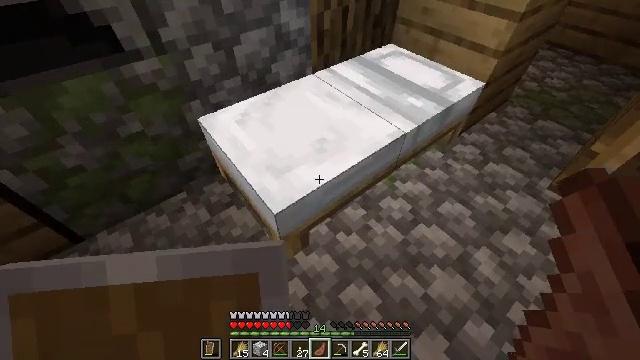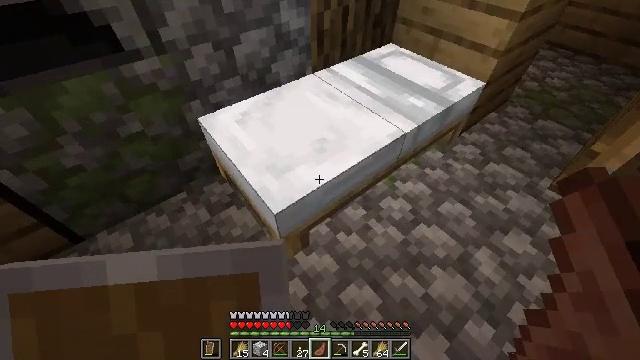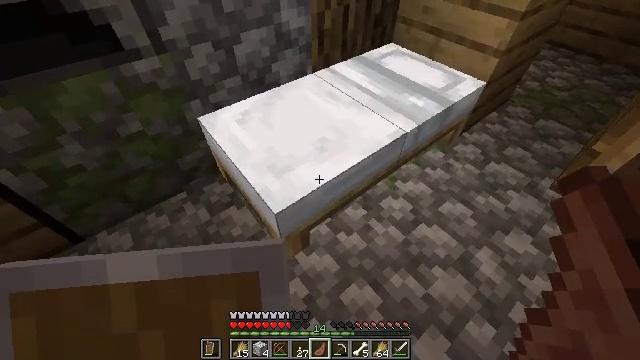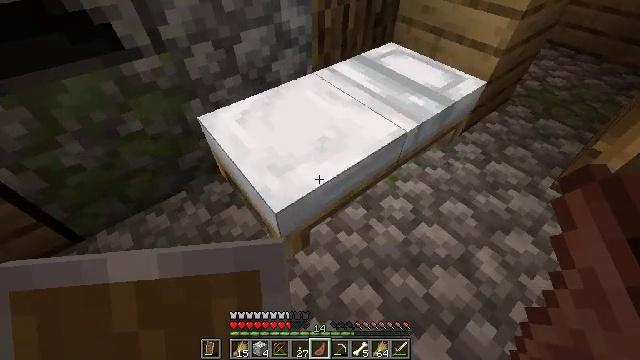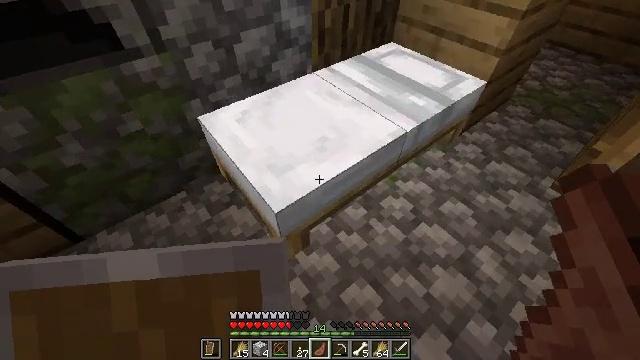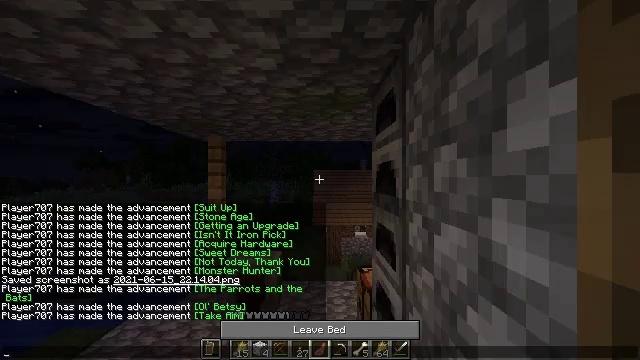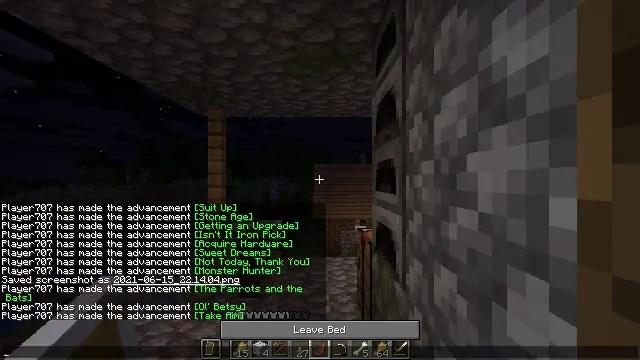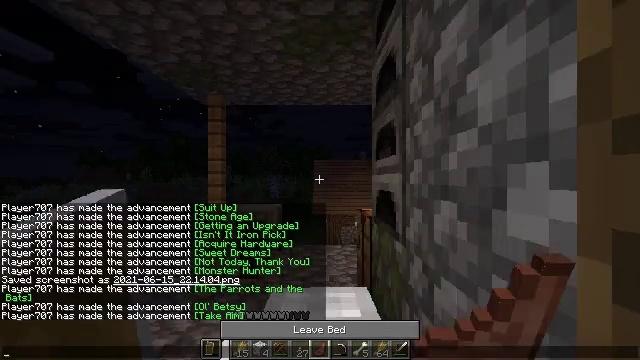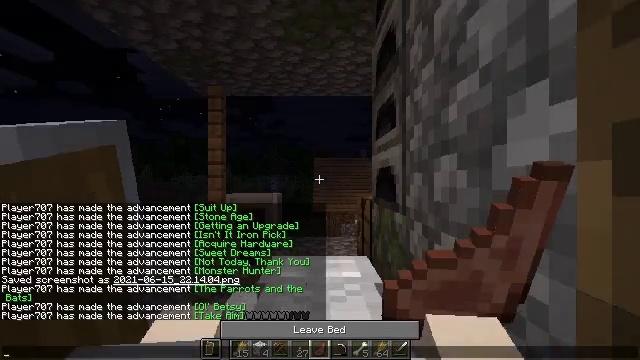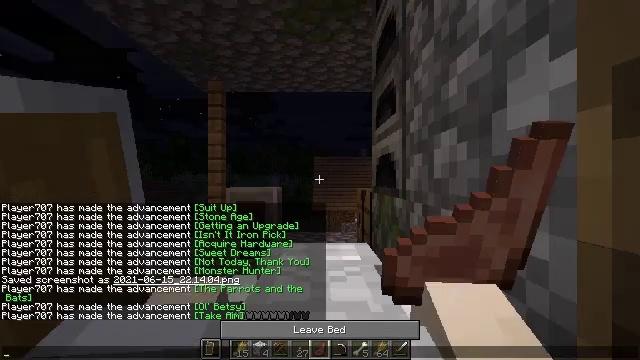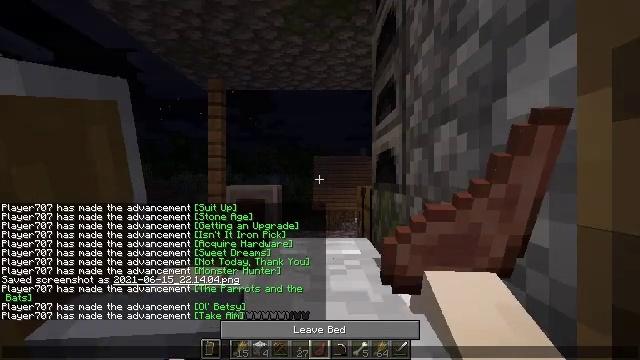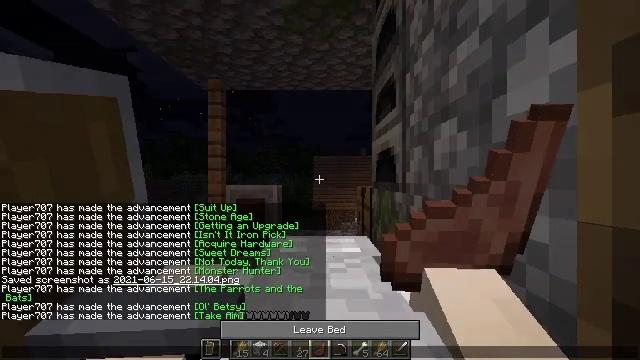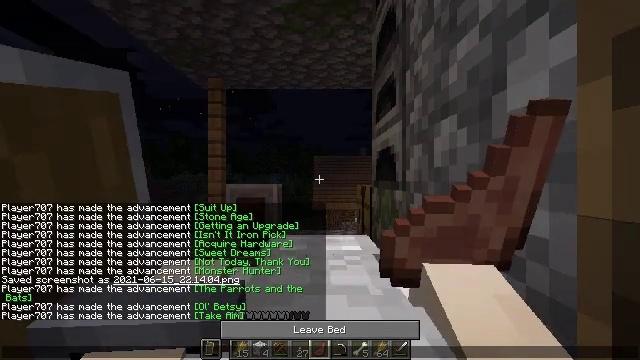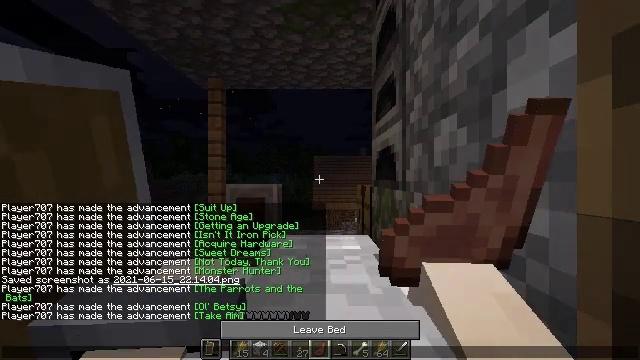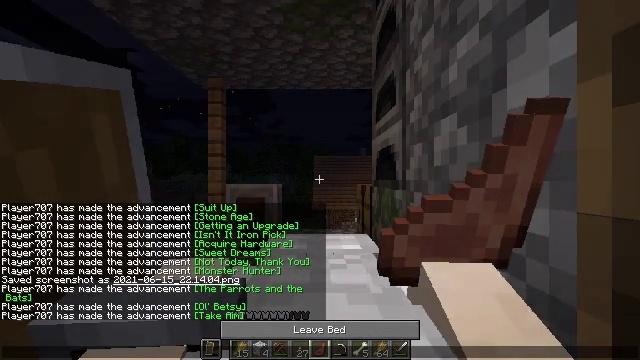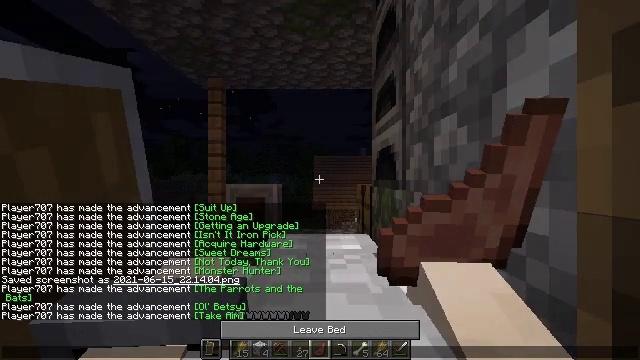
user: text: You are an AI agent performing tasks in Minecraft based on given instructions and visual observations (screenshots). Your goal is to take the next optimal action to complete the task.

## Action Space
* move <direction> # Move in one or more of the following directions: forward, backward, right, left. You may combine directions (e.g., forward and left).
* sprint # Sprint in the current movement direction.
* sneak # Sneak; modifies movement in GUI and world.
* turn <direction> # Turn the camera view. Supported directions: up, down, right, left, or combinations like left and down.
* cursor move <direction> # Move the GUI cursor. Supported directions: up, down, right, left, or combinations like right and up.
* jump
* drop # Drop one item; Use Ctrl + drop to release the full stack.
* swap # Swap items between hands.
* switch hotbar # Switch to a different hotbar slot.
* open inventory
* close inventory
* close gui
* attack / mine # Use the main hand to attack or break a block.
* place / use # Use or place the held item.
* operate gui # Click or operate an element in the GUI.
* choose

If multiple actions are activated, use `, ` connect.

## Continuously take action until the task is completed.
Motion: motion action
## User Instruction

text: Create a gold ingot in the furnace.
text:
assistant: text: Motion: use / place
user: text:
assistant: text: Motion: use / place
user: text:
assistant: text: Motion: no_op
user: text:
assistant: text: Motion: no_op
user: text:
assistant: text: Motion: no_op
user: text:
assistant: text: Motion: no_op
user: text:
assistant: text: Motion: no_op
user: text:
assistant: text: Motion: no_op
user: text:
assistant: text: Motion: no_op
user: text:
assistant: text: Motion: no_op
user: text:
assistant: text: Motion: no_op
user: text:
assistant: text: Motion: no_op
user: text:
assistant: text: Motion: no_op
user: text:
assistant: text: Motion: no_op
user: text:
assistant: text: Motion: no_op
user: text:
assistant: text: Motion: no_op
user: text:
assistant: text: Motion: no_op
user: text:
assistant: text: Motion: no_op
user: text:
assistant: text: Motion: no_op
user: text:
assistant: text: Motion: no_op
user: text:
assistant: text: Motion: no_op
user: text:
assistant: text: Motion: no_op
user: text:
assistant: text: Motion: no_op
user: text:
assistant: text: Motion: no_op
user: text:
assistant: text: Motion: no_op
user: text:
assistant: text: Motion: no_op
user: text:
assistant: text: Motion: no_op
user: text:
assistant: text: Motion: no_op
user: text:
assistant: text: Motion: no_op
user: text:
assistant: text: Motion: no_op